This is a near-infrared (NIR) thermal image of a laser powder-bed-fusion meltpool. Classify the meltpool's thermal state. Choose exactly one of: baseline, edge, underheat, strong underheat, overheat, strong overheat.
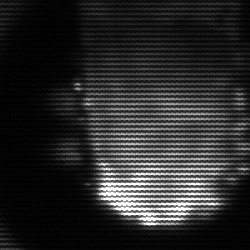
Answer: baseline